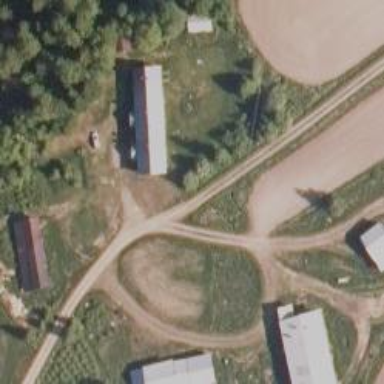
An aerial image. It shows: Unclassified road.